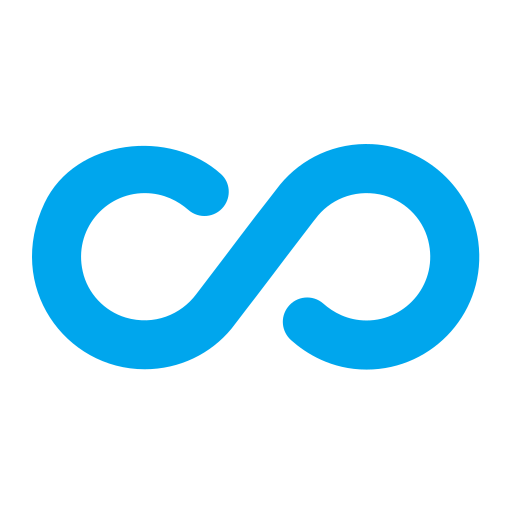
infinity flat